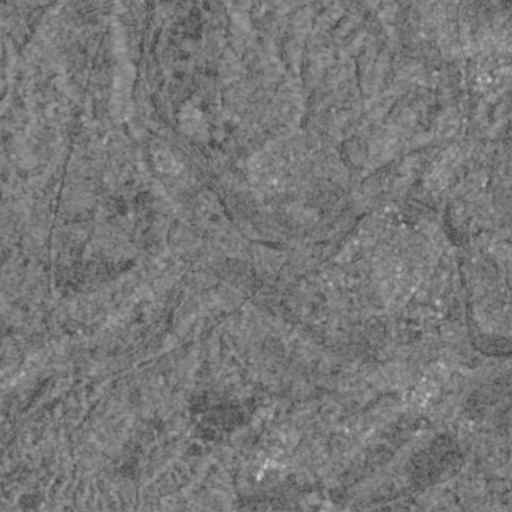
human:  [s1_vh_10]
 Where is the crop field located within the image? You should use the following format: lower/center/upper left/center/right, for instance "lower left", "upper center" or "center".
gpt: The crop field is located in the lower right of the image.
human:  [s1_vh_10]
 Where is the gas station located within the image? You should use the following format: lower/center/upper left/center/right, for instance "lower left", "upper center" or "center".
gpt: The gas station is located in the center right of the image.
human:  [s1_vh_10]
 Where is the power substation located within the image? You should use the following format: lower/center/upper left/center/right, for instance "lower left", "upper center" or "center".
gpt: The power substation is located in the center right of the image.
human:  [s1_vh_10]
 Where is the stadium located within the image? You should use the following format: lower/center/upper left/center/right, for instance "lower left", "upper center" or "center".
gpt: The stadium is located in the lower center of the image.
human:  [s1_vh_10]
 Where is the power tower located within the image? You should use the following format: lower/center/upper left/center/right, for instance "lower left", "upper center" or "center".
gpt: There is no power tower in the image.

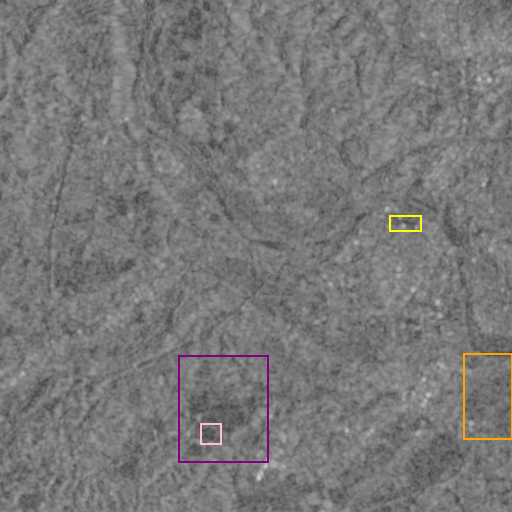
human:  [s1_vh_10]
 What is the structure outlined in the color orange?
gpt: The structure outlined in orange is a crop field.
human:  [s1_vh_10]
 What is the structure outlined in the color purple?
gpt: The structure outlined in purple is a park.
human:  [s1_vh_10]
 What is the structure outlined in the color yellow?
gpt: The structure outlined in yellow is a parking lot.
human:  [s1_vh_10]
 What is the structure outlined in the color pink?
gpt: The structure outlined in pink is a stadium.
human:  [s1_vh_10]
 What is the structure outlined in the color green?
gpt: There is no green outline.